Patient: sex F, age 44
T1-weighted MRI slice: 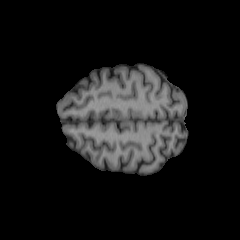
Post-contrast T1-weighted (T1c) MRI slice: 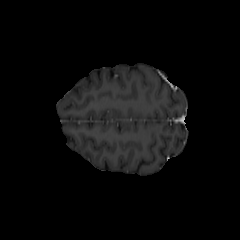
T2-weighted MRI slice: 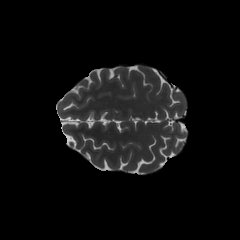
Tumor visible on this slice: no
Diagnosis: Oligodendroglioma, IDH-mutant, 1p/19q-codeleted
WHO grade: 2